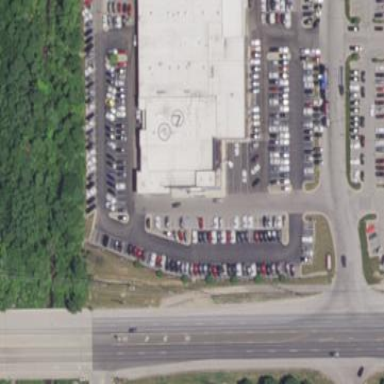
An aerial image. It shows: Retail building that houses car shop.